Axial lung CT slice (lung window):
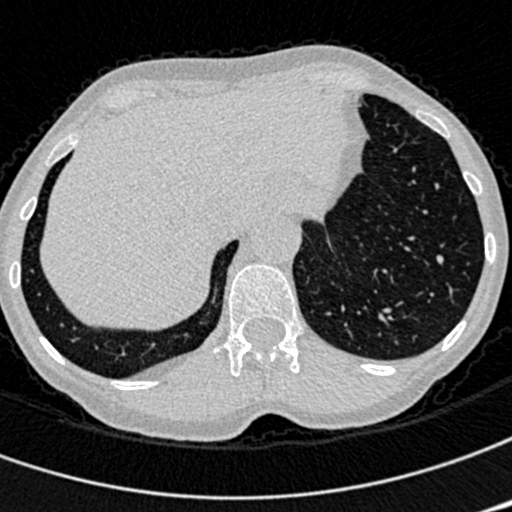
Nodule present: no